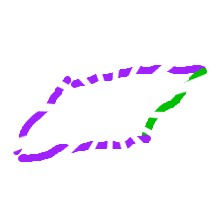
Shape: parallelogram